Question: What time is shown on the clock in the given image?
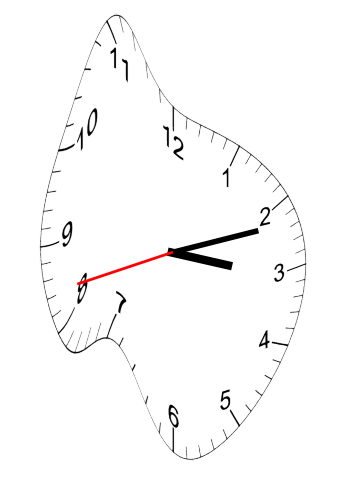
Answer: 03:11:42